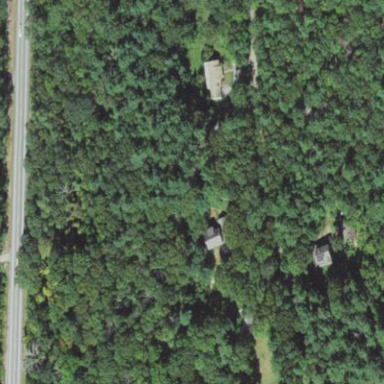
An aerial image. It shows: Woodland with needle-leaved trees.